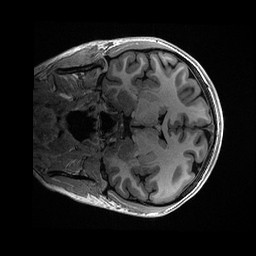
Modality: T1w
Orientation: coronal
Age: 20
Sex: female
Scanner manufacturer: ge
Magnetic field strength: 3 T
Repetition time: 0.006952 s
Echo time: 0.00292 s